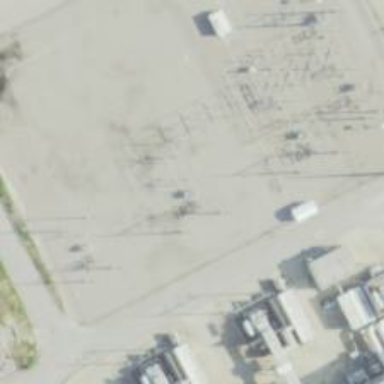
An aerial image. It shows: Switch used for power control.